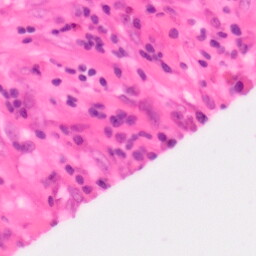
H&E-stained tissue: Colon